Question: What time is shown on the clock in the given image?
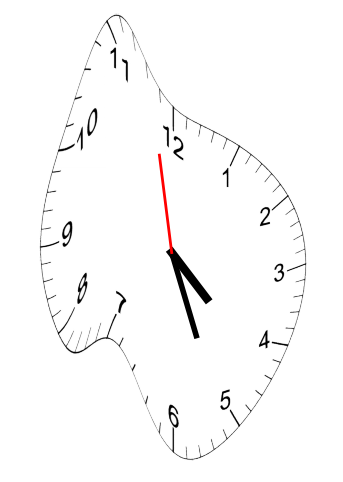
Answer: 04:25:58